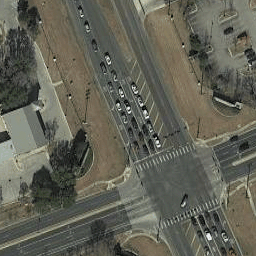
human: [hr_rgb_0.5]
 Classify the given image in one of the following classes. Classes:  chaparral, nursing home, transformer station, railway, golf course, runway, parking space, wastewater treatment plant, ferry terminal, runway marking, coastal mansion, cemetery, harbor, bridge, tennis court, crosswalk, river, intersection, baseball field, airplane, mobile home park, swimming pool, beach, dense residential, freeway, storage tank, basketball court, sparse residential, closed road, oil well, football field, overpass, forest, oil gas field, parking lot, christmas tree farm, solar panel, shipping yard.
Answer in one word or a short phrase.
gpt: intersection